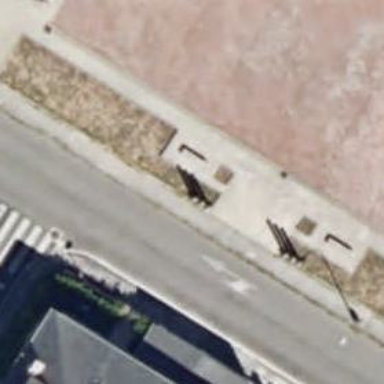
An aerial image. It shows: Bench for seating.